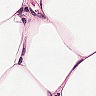
Metastatic tissue present: no